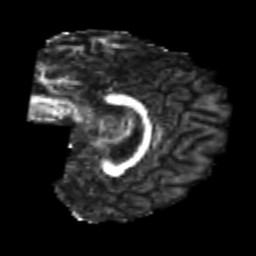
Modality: FA
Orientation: sagittal
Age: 20
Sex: male
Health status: healthy
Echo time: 0.074 s